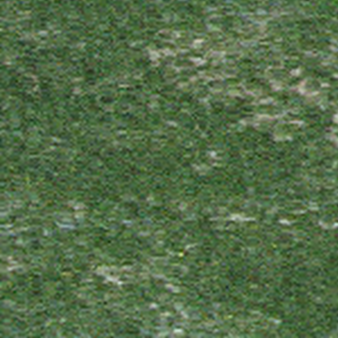
Label: other